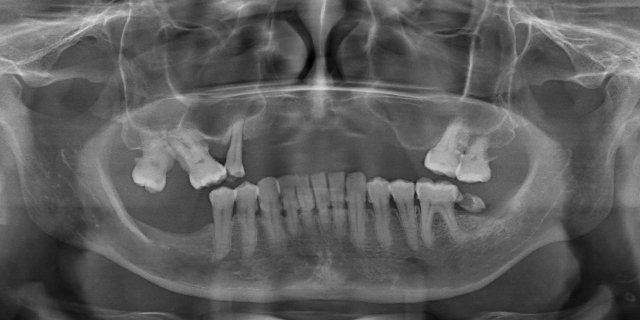
adult